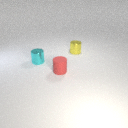
small cyan metal cylinder in front of small yellow metal cylinder